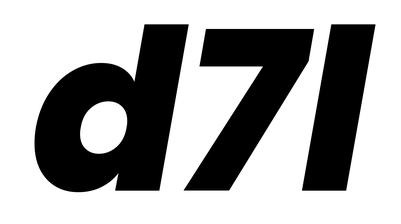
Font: Poppins-ExtraBoldItalic